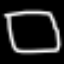
Label: square